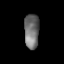
Tissue: lung
Cell type: Endothelial cells
Senescence score: 0.6228
Nuclear area (px): 499
Mean DAPI intensity: 112.291